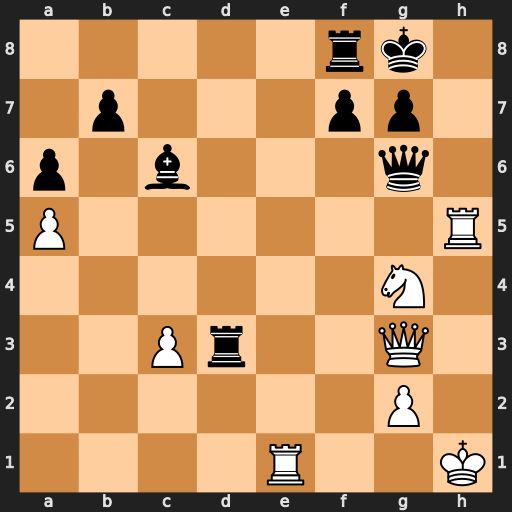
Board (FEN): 5rk1/1p3pp1/p1b3q1/P6R/6N1/2Pr2Q1/6P1/4R2K
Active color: w
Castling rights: -
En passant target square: -
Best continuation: Qh4 Qxh5 Qxh5